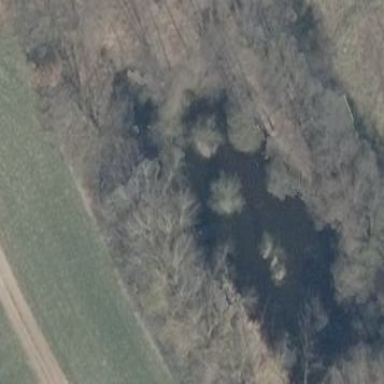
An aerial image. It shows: Peaceful pond surrounded by nature.